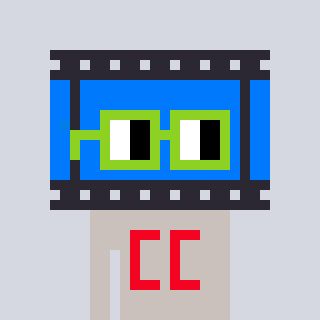
a pixel art character with square light green glasses, a film strip-shaped head and a foggrey-colored body on a cool background